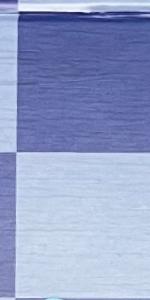
Label: Empty